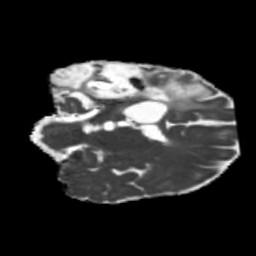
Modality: MD
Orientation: coronal
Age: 46
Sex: male
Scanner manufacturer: siemens
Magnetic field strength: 3 T
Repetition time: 5.25 s
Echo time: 0.08 s